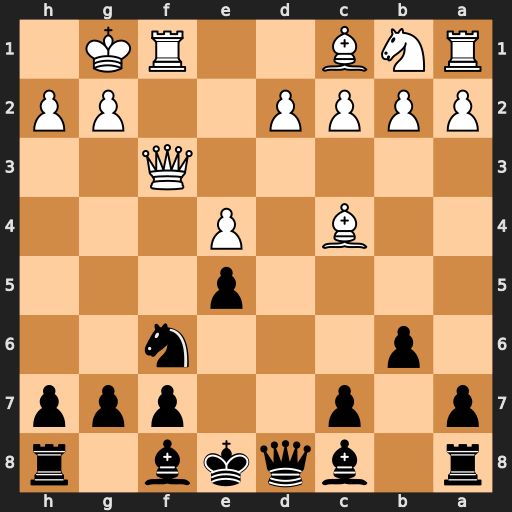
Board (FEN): r1bqkb1r/p1p2ppp/1p3n2/4p3/2B1P3/5Q2/PPPP2PP/RNB2RK1
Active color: b
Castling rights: kq
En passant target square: -
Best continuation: Qd4+ Kh1 Qxc4